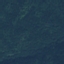
Land use / land cover: Forest